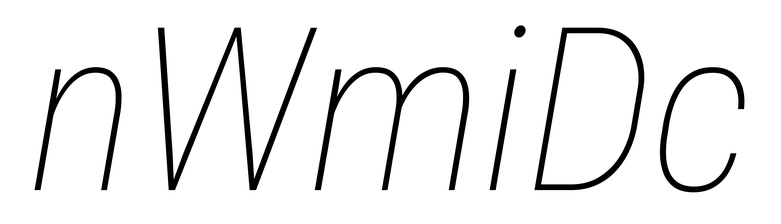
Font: Roboto-Italic_Condensed_Thin_Italic